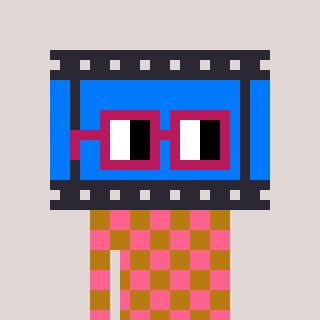
a pixel art character with square dark red glasses, a film strip-shaped head and a gold-colored body on a warm background